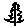
Label: tree